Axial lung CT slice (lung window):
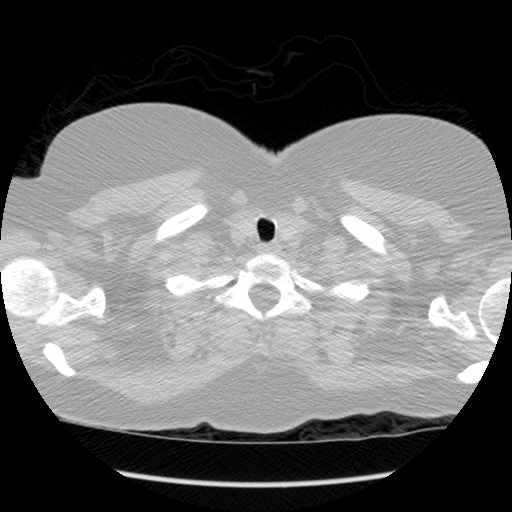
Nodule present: no